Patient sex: F
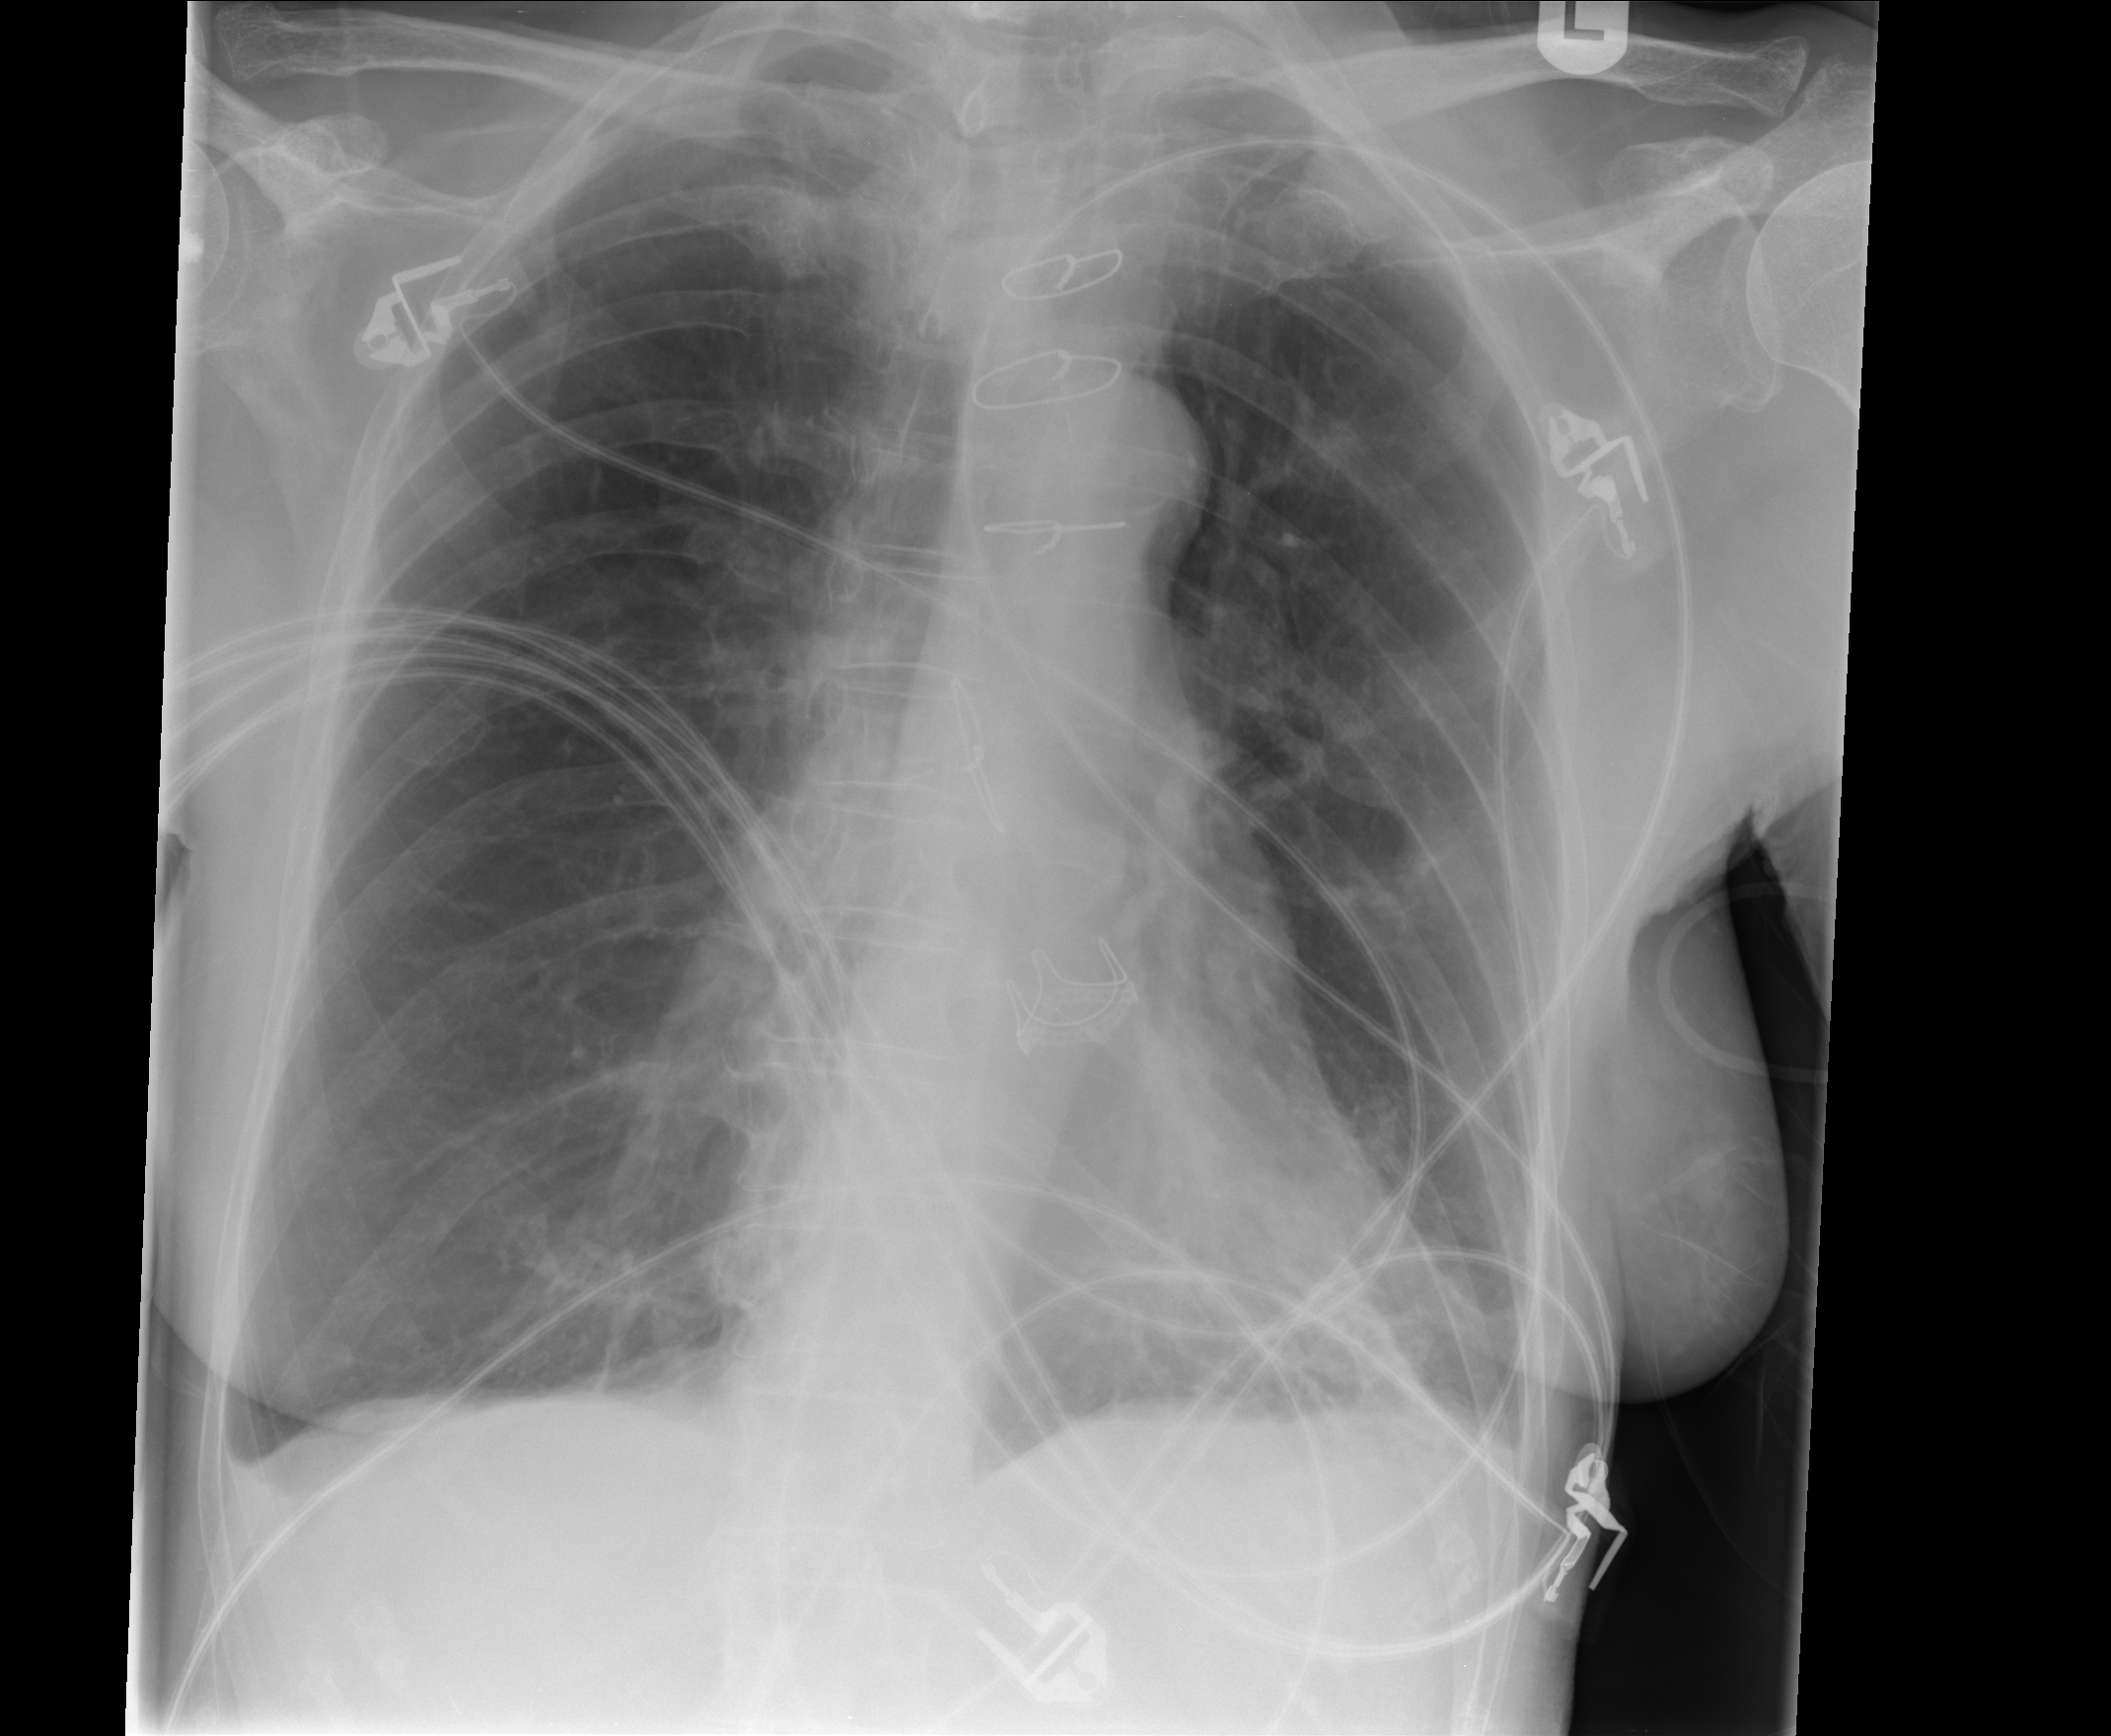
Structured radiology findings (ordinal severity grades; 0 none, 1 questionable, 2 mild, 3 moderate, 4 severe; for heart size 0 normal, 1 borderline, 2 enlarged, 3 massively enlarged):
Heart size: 0
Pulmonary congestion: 0
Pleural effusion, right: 2
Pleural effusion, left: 1
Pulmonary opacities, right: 0
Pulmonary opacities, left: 0
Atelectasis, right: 2
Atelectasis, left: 2